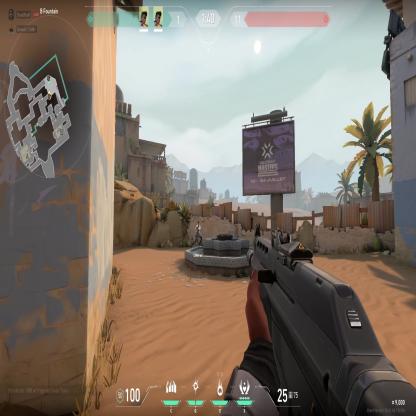
Label: teammate